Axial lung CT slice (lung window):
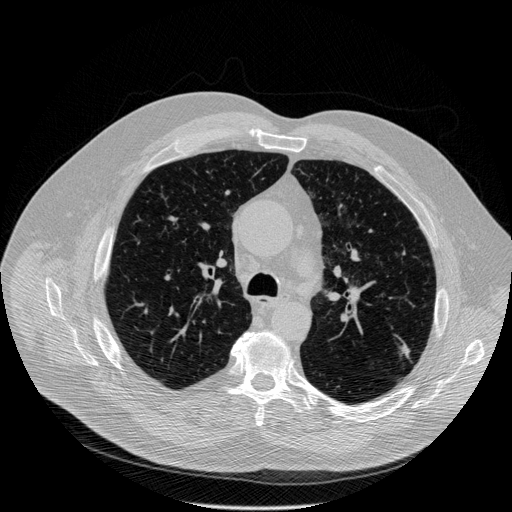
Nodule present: yes
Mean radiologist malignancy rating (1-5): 4